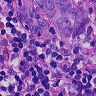
Metastatic tissue present: yes